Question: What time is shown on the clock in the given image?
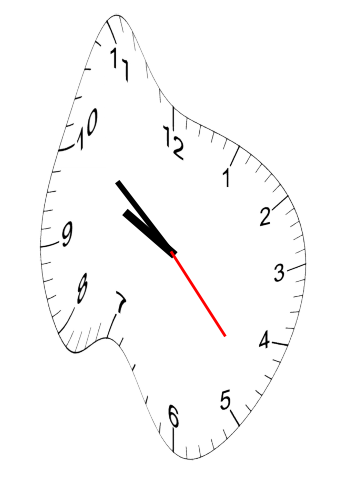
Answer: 09:51:23